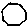
Label: hexagon